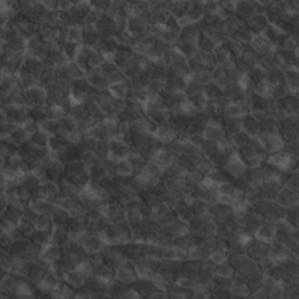
Label: non_frost